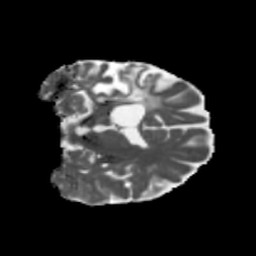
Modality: MD
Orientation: coronal
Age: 69
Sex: female
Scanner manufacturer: siemens
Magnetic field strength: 3 T
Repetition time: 5.47 s
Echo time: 0.0854 s